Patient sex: M
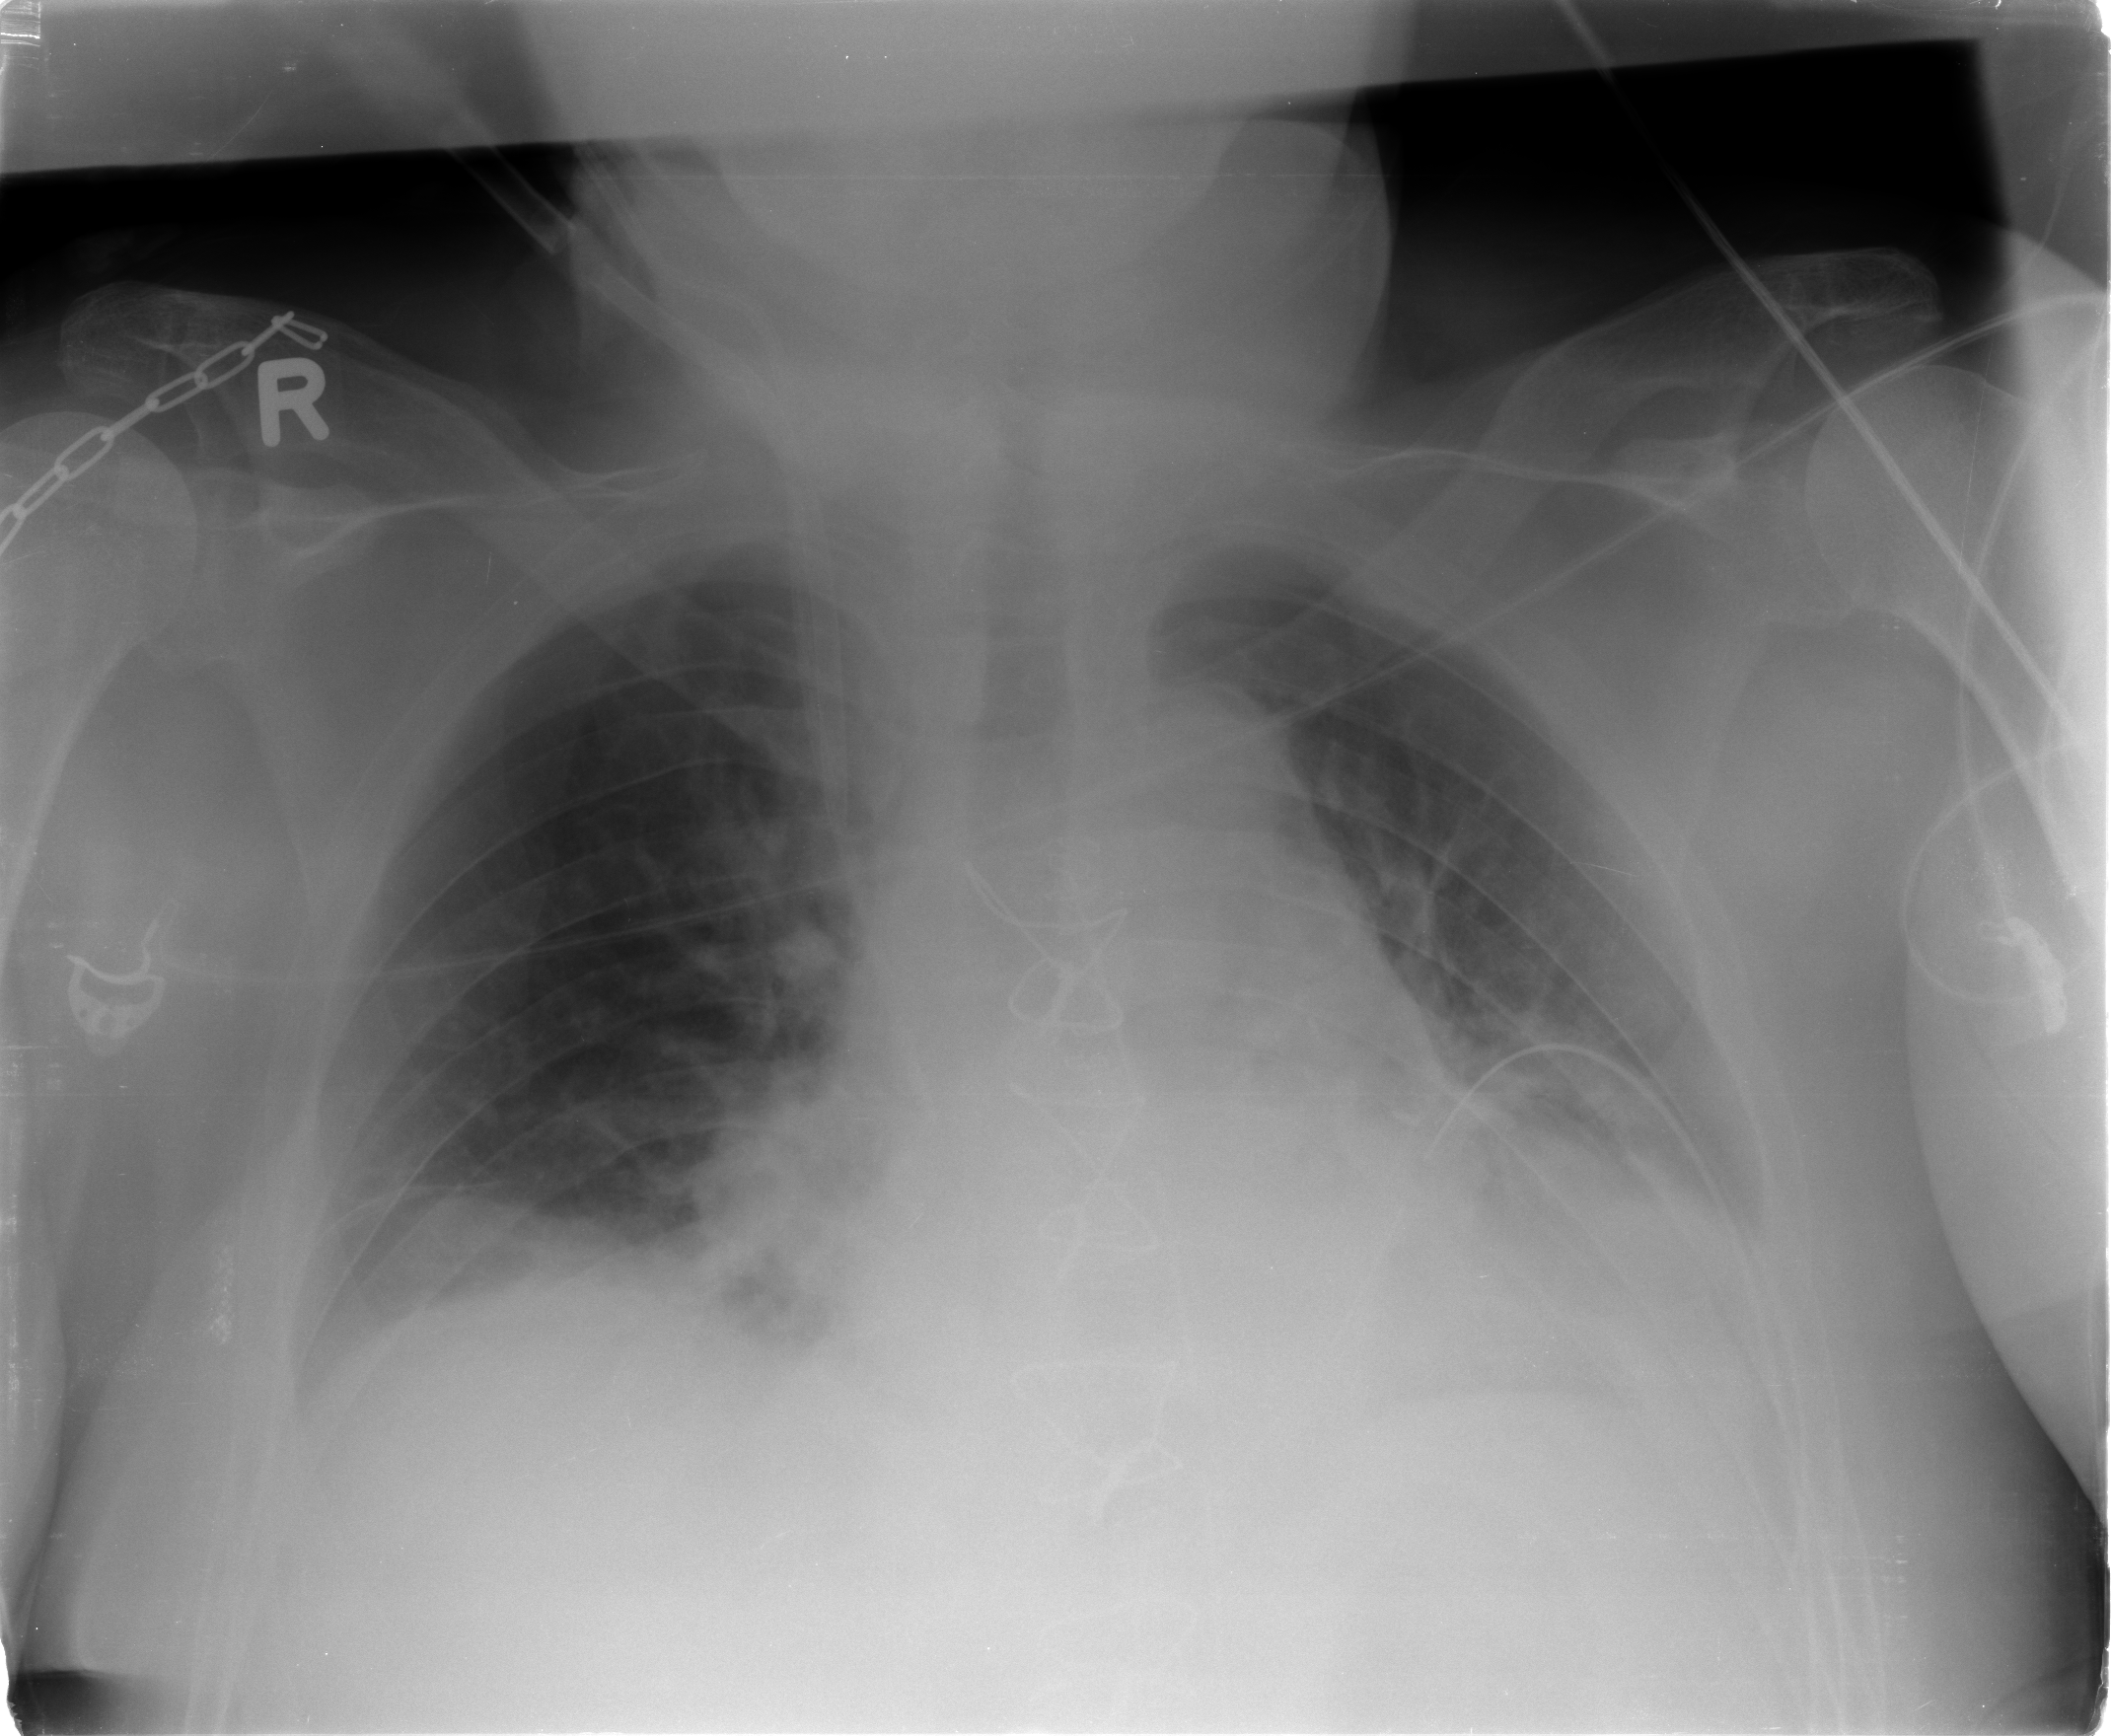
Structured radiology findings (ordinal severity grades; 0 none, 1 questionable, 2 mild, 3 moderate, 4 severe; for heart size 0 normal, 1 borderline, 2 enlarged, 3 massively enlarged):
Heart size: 1
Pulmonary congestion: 2
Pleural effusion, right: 2
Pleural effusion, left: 2
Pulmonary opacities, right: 1
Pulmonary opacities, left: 1
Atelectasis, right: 2
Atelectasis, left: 2